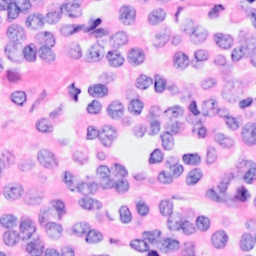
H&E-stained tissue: Breast